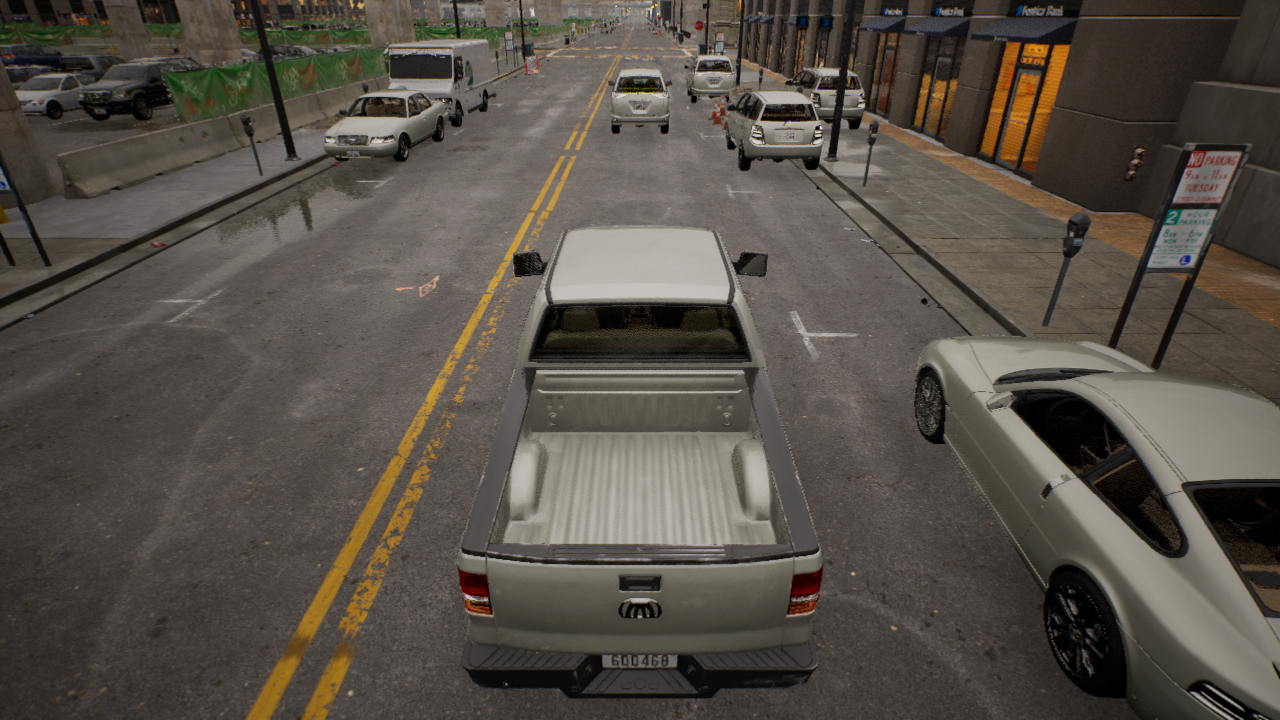
Venue: downtown
Lighting: golden hour
Vehicle rig: pickup